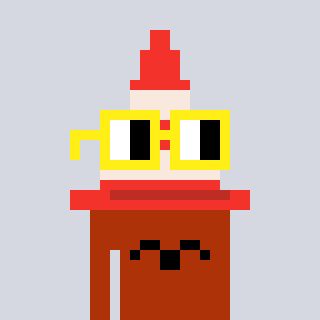
a pixel art character with square yellow glasses, a cone-shaped head and a hotbrown-colored body on a cool background